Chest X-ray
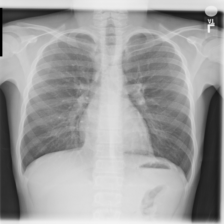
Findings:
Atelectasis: negative
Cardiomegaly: negative
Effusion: negative
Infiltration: negative
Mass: negative
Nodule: negative
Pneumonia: negative
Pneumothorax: negative
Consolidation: negative
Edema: negative
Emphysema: negative
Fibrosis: negative
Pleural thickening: negative
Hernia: negative